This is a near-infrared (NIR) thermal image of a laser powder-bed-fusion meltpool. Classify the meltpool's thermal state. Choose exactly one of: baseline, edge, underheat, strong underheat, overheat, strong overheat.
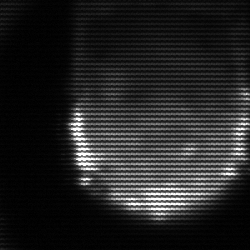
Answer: edge